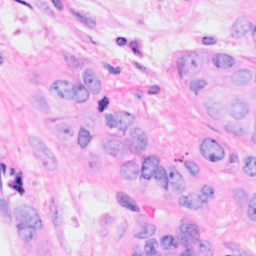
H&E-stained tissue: Breast